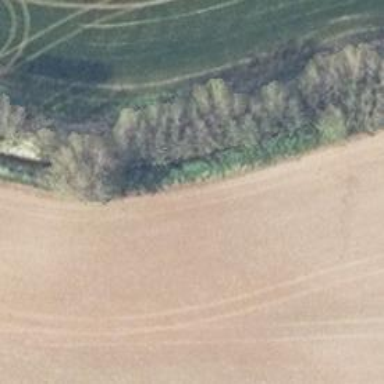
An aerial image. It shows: Row of deciduous broadleaved trees.